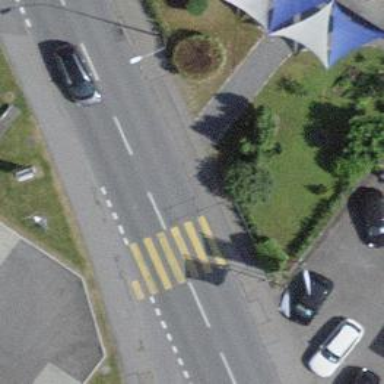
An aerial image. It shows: Kerb barrier.